Question: I have a RelativeLayout within a LinearLayout however none of the items it contains appear on screen. For some reason only the VidesListView and the Button appear and nothing else.
I'm pretty sure I've implemented my ViewPager correctly in Java - but I included it's source just in case.
Please let me know if any additional information is required.

## XML:
'''
<?xml version="1.0" encoding="utf-8"?>
<LinearLayout xmlns:android="http://schemas.android.com/apk/res/android"
android:layout_width="fill_parent"
android:layout_height="fill_parent"
android:orientation="vertical" >
<Button
android:layout_width="fill_parent"
android:layout_height="wrap_content"
android:onClick="getUserYouTubeFeed"
android:text="Get YouTube Feed for &apos;blundellp&apos;" />
<com.blundell.tut.ui.widget.VideosListView
android:id="@+id/videosListView"
android:layout_width="fill_parent"
android:layout_height="fill_parent" />
<RelativeLayout
android:id="@+id/footer"
android:layout_width="fill_parent"
android:layout_height="70dip"
android:layout_alignParentBottom="true" >
<ImageButton
android:layout_width="wrap_content"
android:layout_height="wrap_content"
android:layout_gravity="left"
android:src="@drawable/home_up_btn" />
<HorizontalScrollView
android:id="@+id/groupScrollView"
android:layout_width="fill_parent"
android:layout_height="match_parent" >
<ImageView
android:id="@+id/selstation_up_btn"
android:layout_width="fill_parent"
android:layout_height="match_parent"
android:layout_gravity="center_horizontal"
android:scaleType="fitXY"
android:src="@drawable/selstation_up_btn" />
</HorizontalScrollView>
<ImageButton
android:layout_width="wrap_content"
android:layout_height="wrap_content"
android:layout_alignParentLeft="true"
android:src="@drawable/scroll_lt_arrow" />
<ImageButton
android:layout_width="wrap_content"
android:layout_height="wrap_content"
android:layout_alignParentRight="true"
android:src="@drawable/scroll_rt_arrow" />
<android.support.v4.view.ViewPager
android:id="@+id/view_pager"
android:layout_width="wrap_content"
android:layout_height="wrap_content" />
</RelativeLayout>
</LinearLayout>
'''
## SOURCE:
<URL>
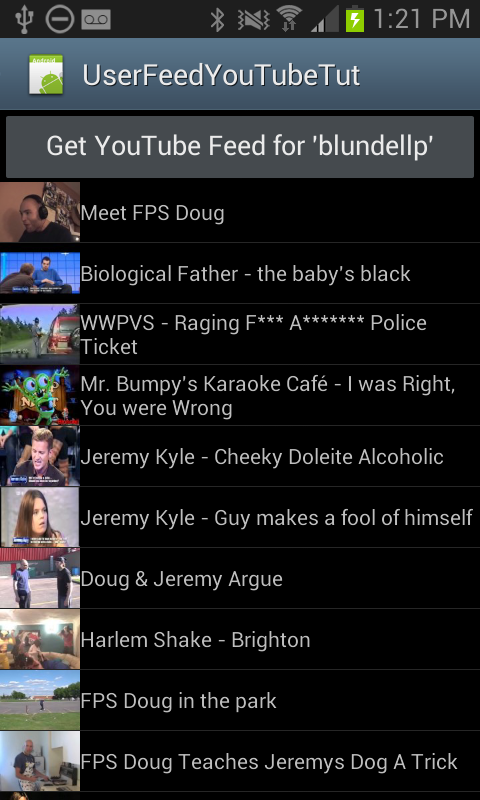
Answer: The issue you are having is because the video list view is growing infintely, nothing below it will be visible. You have to limit it somehow. One possible approach would be to use a relative layout for the outer most layer that would allow you to bound constraints on each section of the screen